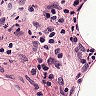
Metastatic tissue present: no